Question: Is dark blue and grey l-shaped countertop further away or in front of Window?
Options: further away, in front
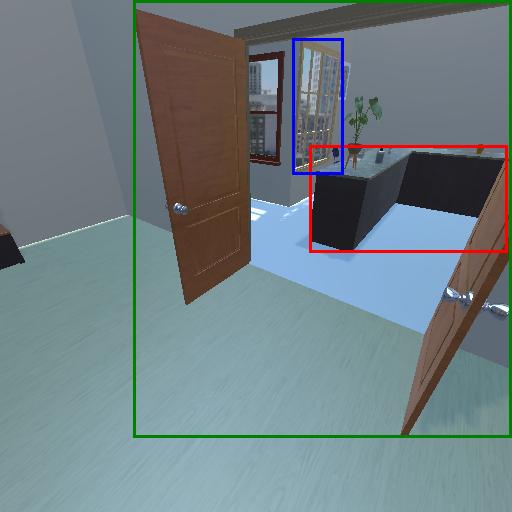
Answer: further away